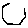
Label: hexagon